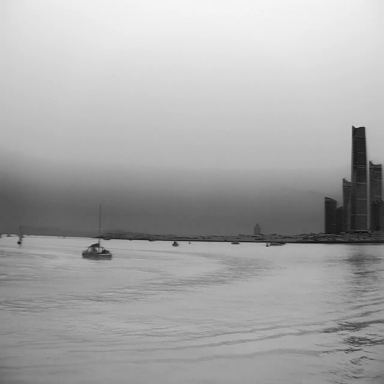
There are five objects shown in the infrared image, including two sailboats, and three bulk_carriers.